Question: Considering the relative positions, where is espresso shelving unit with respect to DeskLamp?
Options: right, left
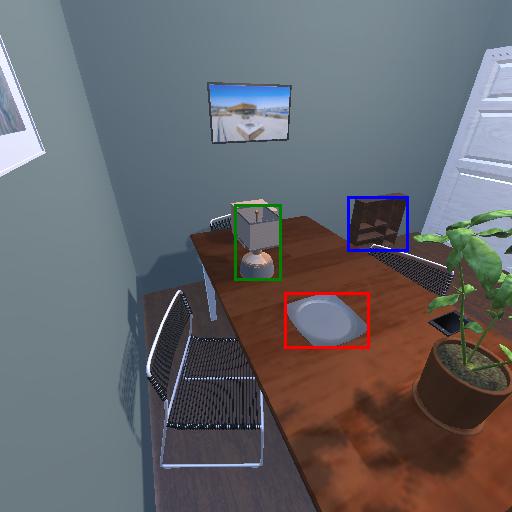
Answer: right